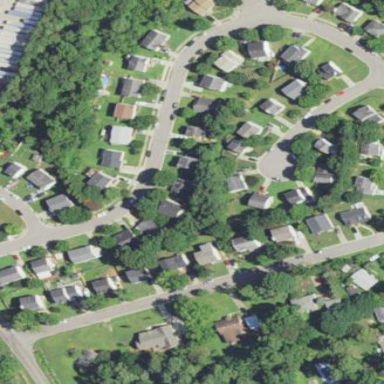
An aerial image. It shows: Residential area within neighborhood.